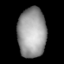
Tissue: lung
Cell type: Myeloid cells
Senescence score: 0.2343
Nuclear area (px): 1374
Mean DAPI intensity: 155.418